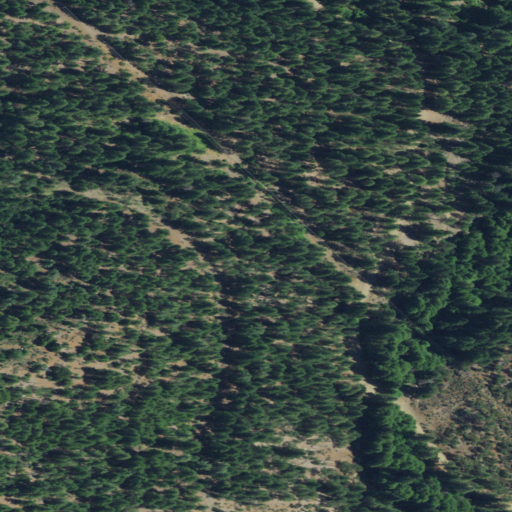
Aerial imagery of valley in California named Reservoir Gulch containing evergreen forest, shrub, open development, woody wetlands, medium intensity development, high intensity development, and low intensity development